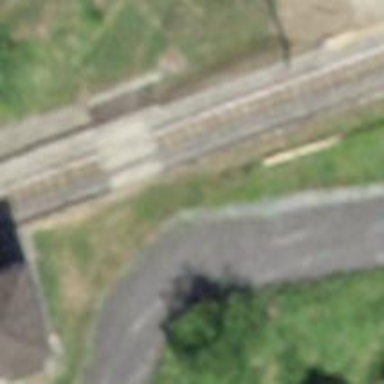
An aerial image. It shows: Crossing for the railway.